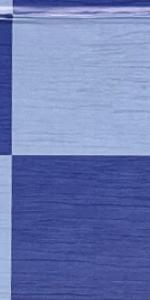
Label: Empty